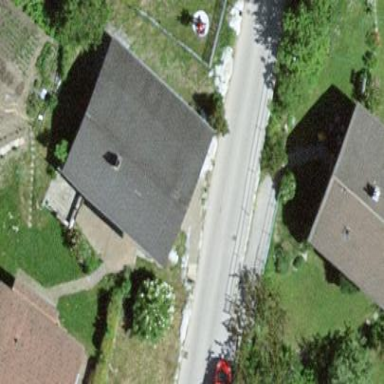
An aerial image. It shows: Simple house.